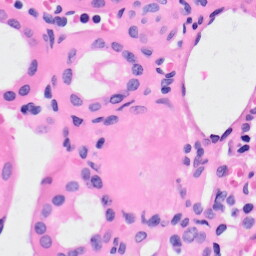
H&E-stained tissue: Kidney